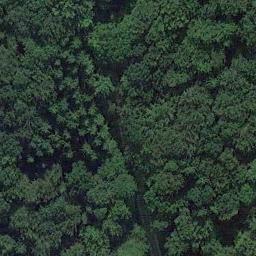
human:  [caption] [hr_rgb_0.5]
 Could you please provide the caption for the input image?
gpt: This is a dense forest .

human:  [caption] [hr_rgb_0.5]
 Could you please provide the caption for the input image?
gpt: There is a road goes through the forest .

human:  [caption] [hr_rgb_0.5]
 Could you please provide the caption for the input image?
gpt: A straight road passes through the dense forest .

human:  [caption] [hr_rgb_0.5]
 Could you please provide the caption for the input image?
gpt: The forest has a lot of dense dark green trees of different types and a road goes through the forest .

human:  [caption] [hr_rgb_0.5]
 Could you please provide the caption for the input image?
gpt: A dense forest with many green trees .